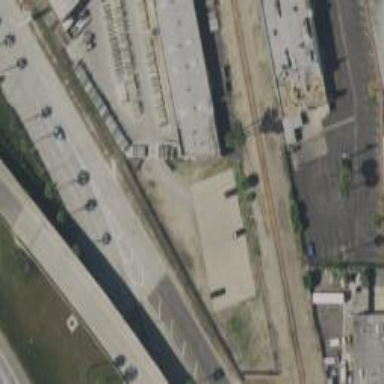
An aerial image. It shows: Abandoned railway.